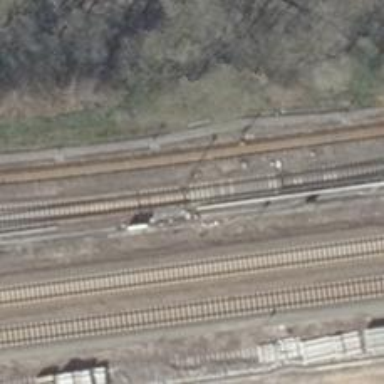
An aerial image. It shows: Railway switch.